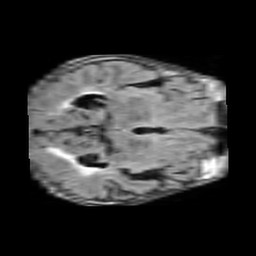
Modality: FLAIR
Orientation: axial
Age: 81
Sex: female
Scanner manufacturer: philips
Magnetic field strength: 1.5 T
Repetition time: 11 s
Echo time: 0.14 s